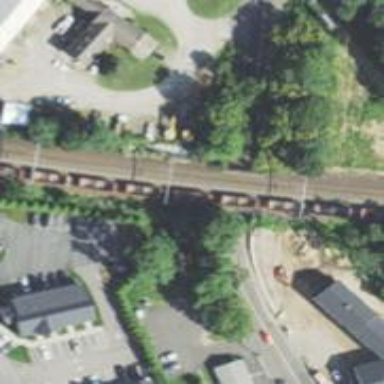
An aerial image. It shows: Railway bridge over siding.